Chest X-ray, AP view. Patient: 51 years old, sex F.
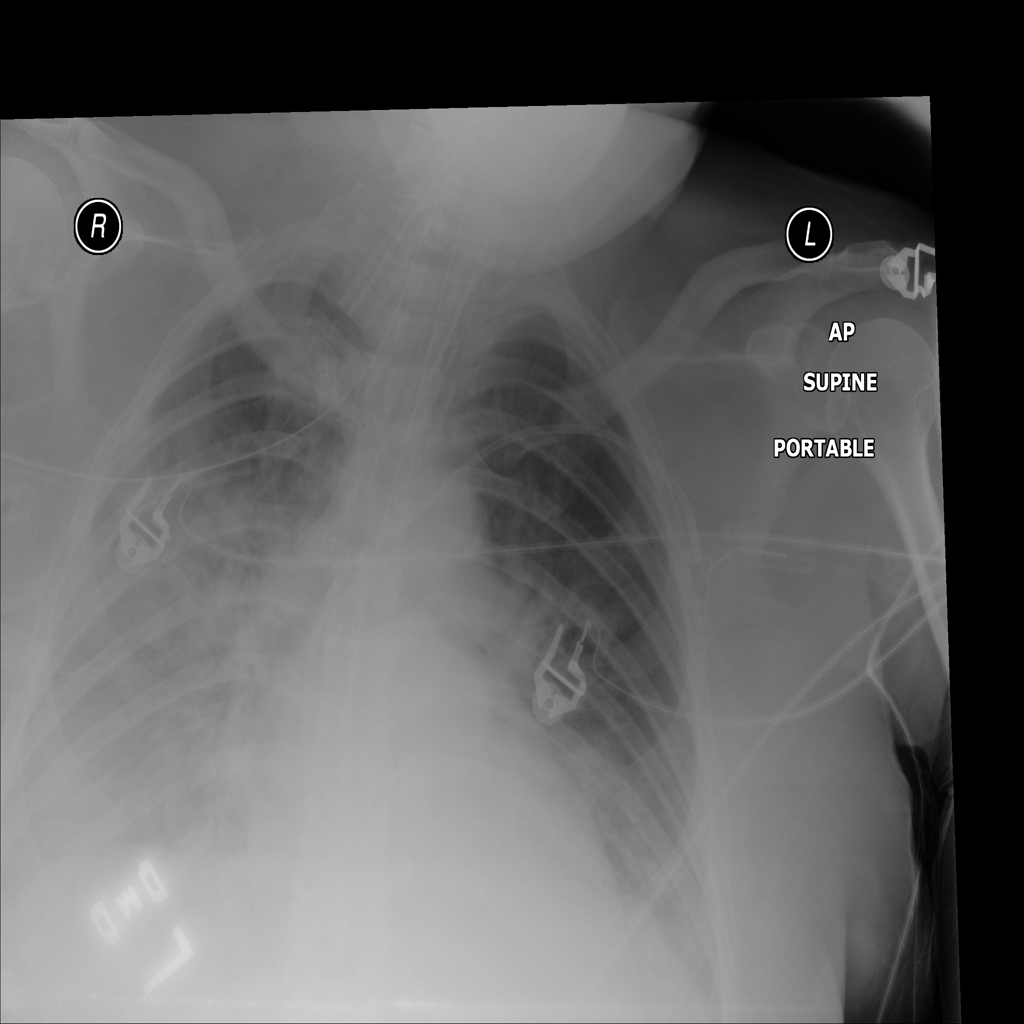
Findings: No Finding